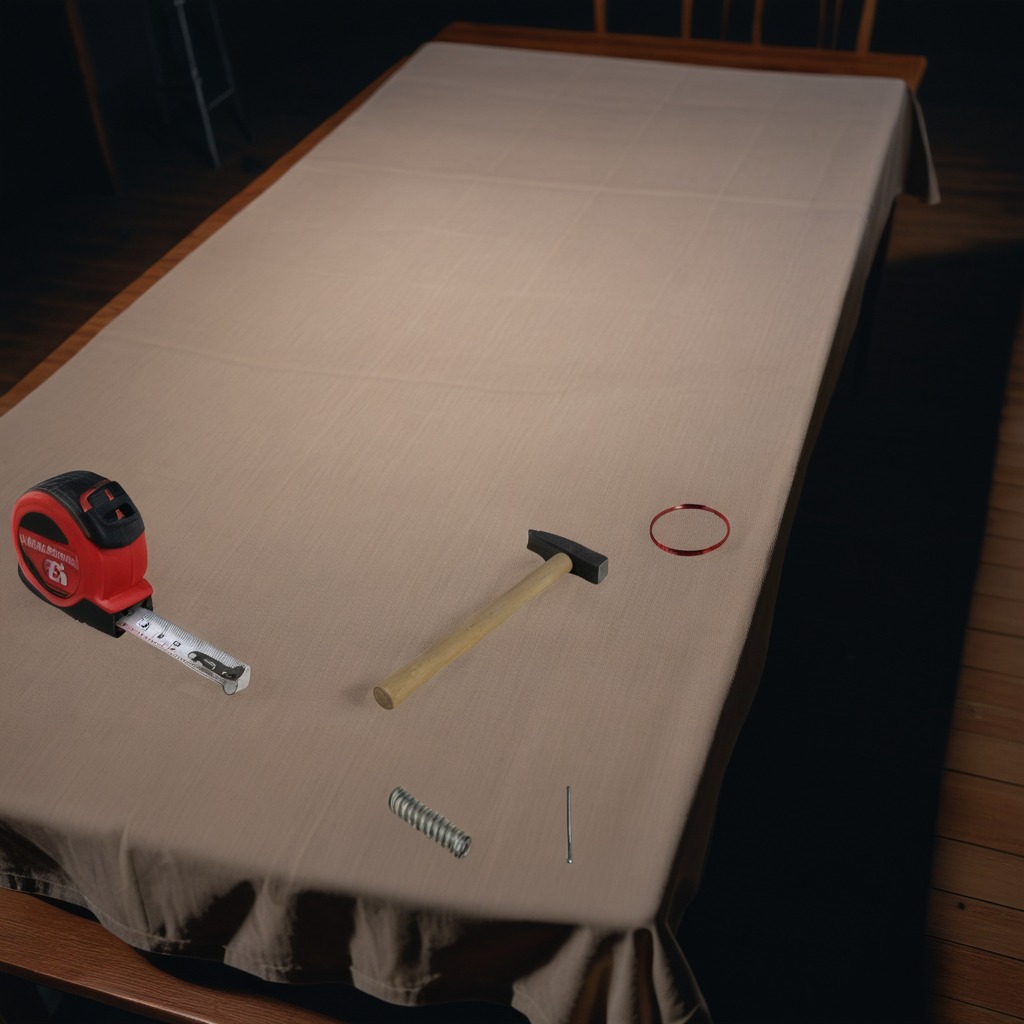
A rubber o-ring, a measuring tape, a hammer, an iron nail, and a coiled metal spring are lying on a wooden table inside a workshop at night dim ambient light soft shadows worn but beneath the cloth.